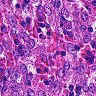
Metastatic tissue present: no